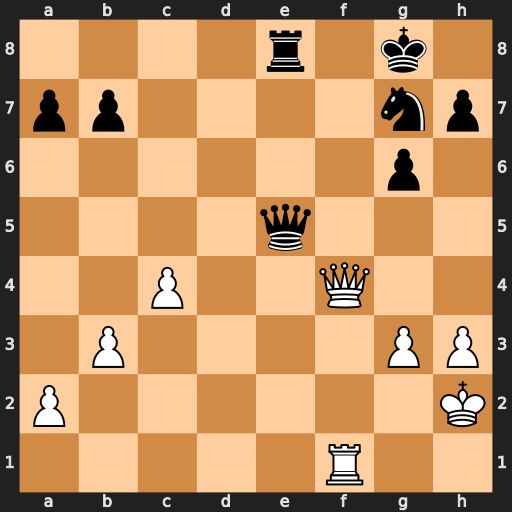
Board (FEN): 4r1k1/pp4np/6p1/4q3/2P2Q2/1P4PP/P6K/5R2
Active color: w
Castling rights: -
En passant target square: -
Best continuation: Qf7+ Kh8 Qf8+ Rxf8 Rxf8#